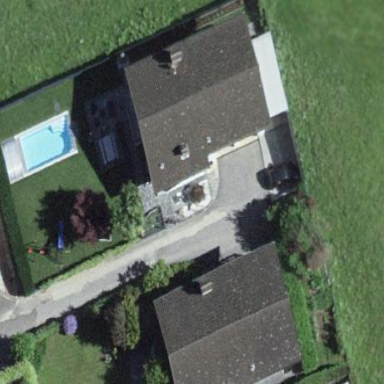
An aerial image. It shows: Simple and straightforward house.